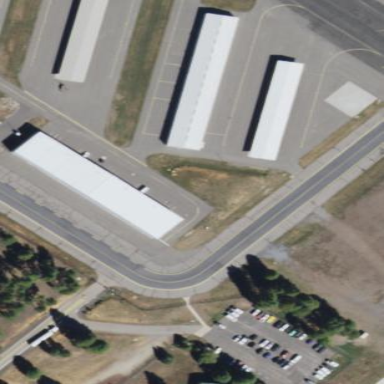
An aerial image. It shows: Hangar at the transportation building.